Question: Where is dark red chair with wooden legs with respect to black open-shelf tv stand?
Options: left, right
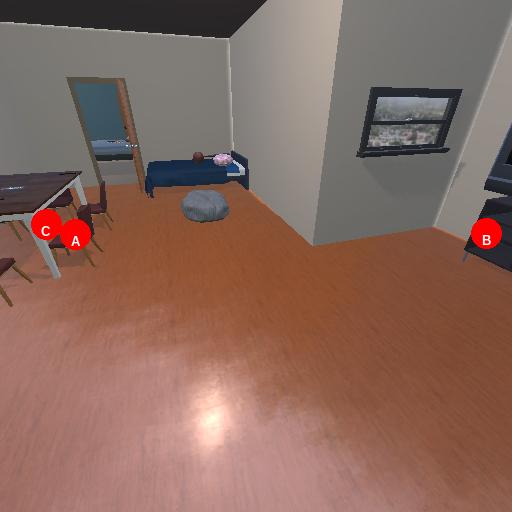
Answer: left